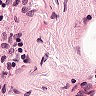
Metastatic tissue present: no